Field crop: maize
Growth stage: 2
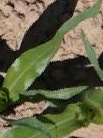
Species: maize